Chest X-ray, PA view. Patient: 58 years old, sex M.
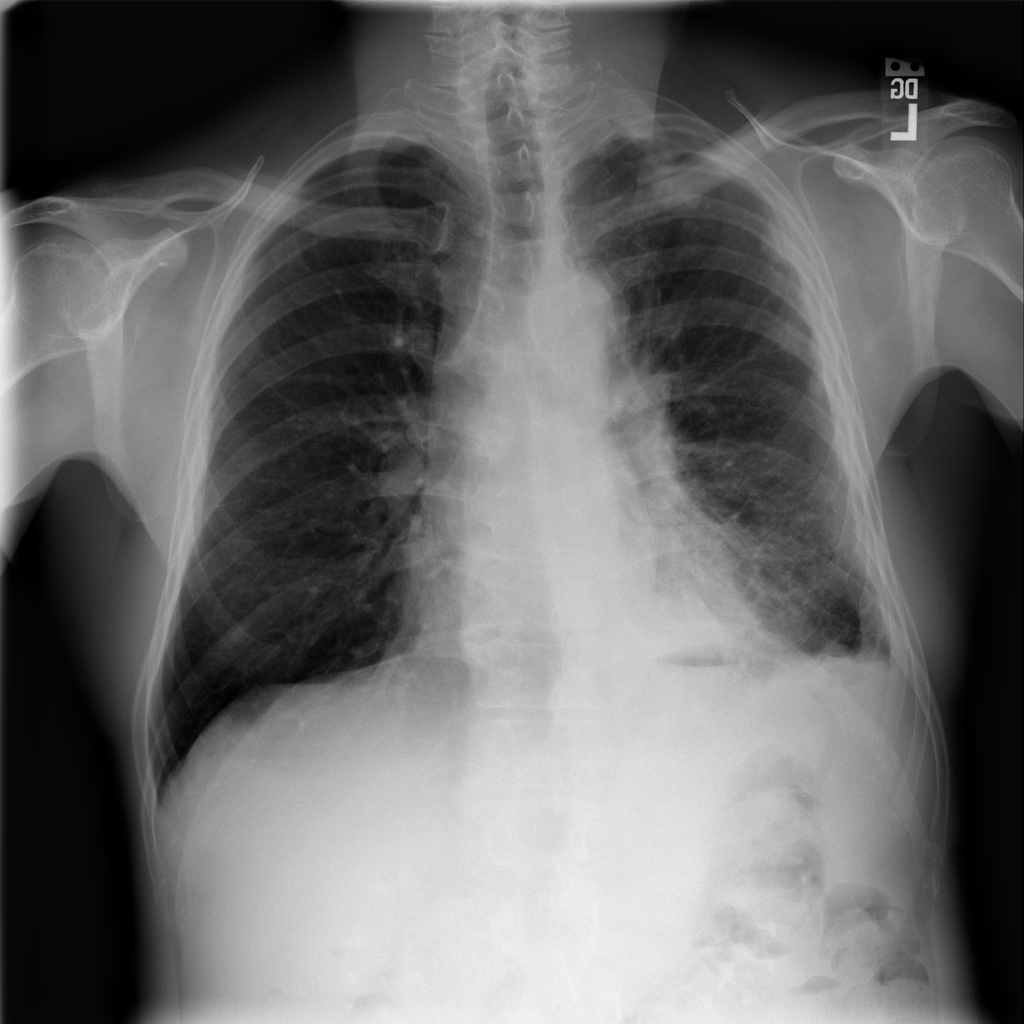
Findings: Atelectasis, Consolidation, Effusion, Fibrosis, Infiltration, Pleural_Thickening